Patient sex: F
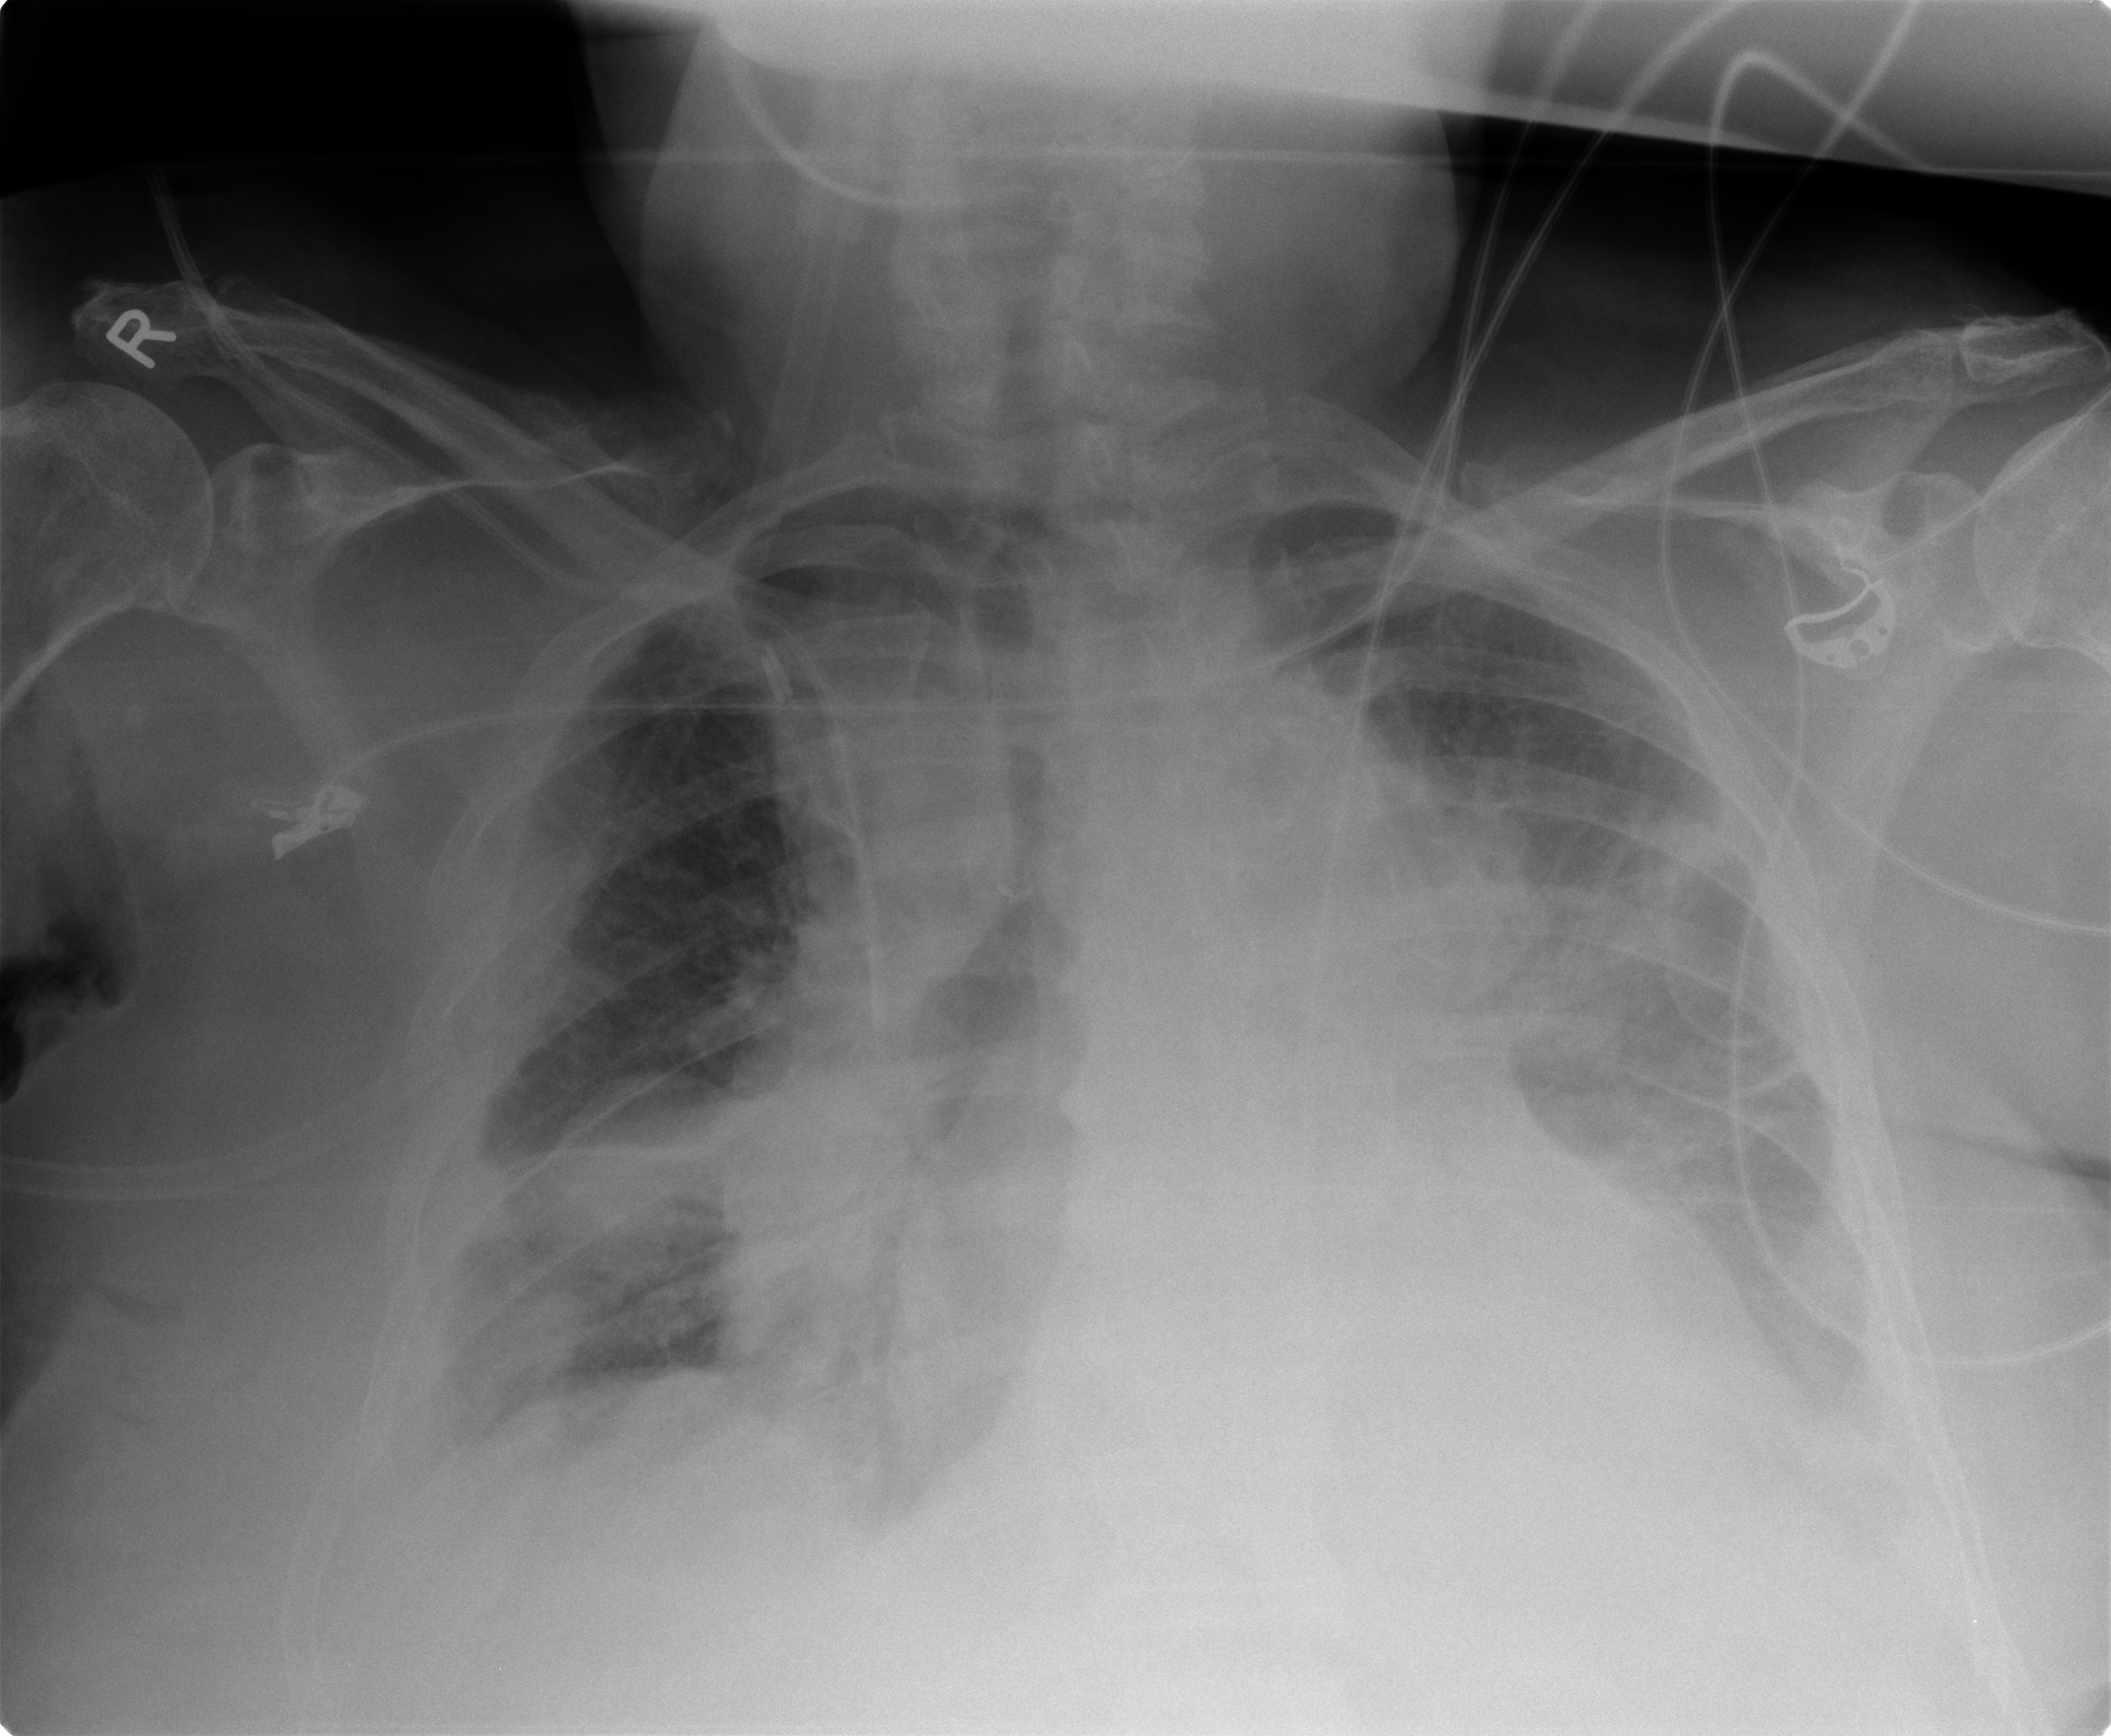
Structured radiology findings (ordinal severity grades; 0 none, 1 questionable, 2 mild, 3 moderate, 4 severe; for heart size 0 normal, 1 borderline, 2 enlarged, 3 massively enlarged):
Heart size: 2
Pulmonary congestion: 2
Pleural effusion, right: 3
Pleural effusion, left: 3
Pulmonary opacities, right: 1
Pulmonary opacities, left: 1
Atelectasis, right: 2
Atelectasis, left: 2